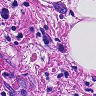
Metastatic tissue present: no